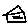
Label: house